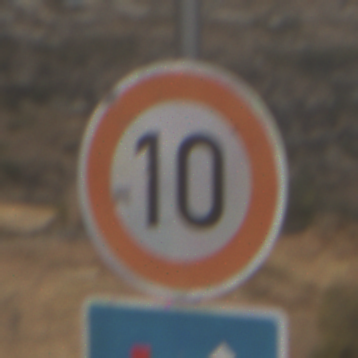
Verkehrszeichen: Geschwindigkeit10
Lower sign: VorrangVorGegenverkehr
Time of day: MorningAfternoon
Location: Outdoor (Nature)
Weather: Overcast
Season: NotSpecified
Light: Natural